Question: I created a goal with a funnel. My URL's aren't clean, thus I am using 'REGEX' to match.
- 'Site.com/results/?session=43903549035490345''\/results\/\?session='- 'Site.com/results/bestquotes/?00000@xyz''\/results\/bestquotes\/\?'
Problem 1: In the real-time conversions view, the funnel isn't being respected, meaning if I refresh the page the counter is registering another hit.
Problem 2: In Conversions>Goals>Overviews - No information is present on this screen.
screenshot: (just because I need someone to confirm I'm not insane) :)

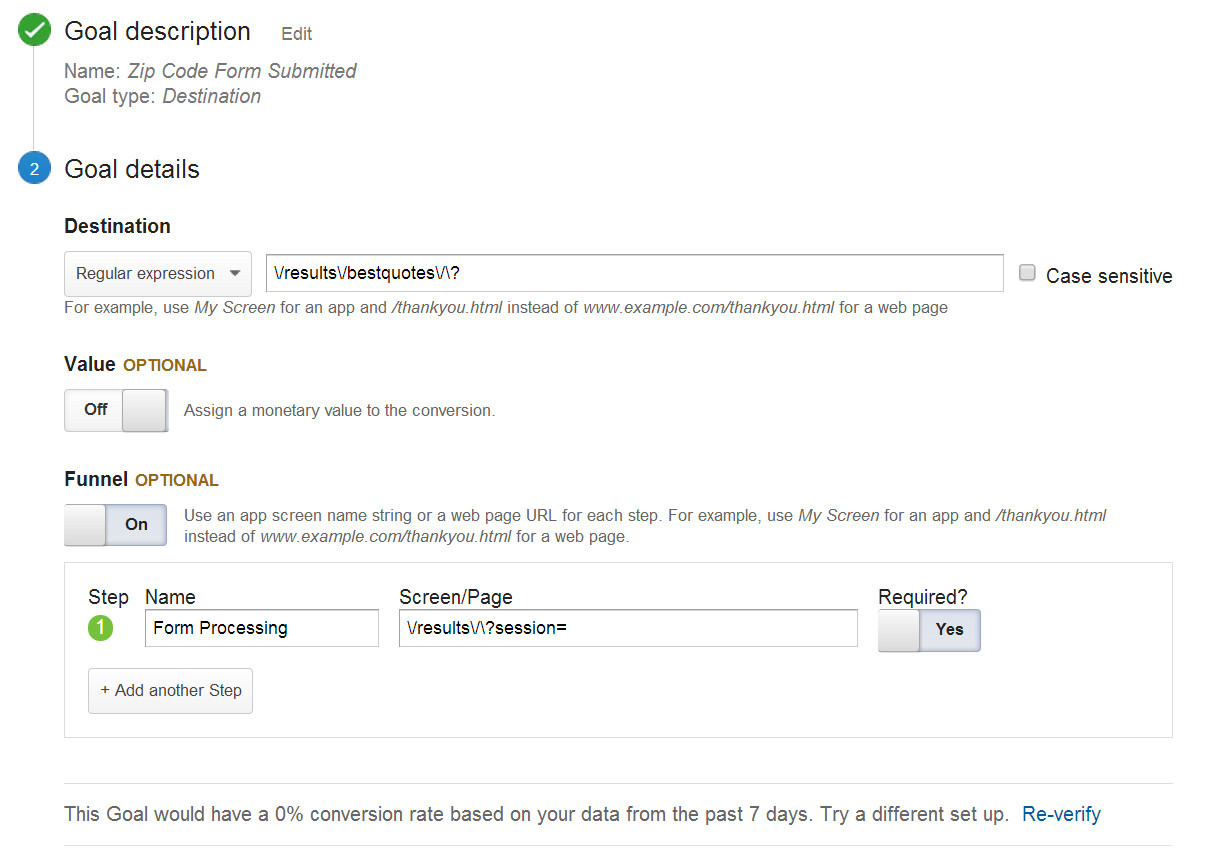
Answer: The Regexs look like they should be working. Still, I think you can try to do this with a rule instead of a regular expression. It would be much more readable.
1. Begins with /results/?session=
2. Begins with /results/bestquotes/?
Have you tried this?